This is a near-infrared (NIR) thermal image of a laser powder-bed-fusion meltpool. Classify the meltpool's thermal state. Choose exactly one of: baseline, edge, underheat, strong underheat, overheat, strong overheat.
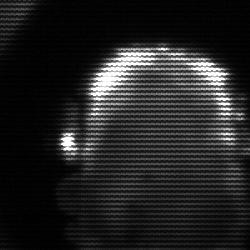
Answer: baseline